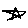
Label: star